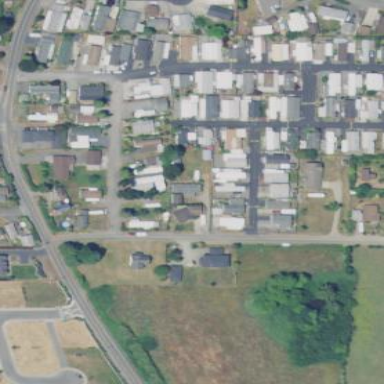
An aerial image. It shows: Residential area designated as trailer park.